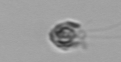
Label: coccolithophorid